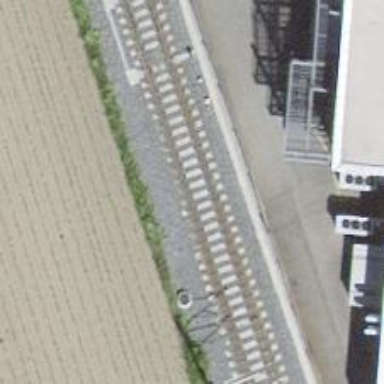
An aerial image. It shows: Railway switch.